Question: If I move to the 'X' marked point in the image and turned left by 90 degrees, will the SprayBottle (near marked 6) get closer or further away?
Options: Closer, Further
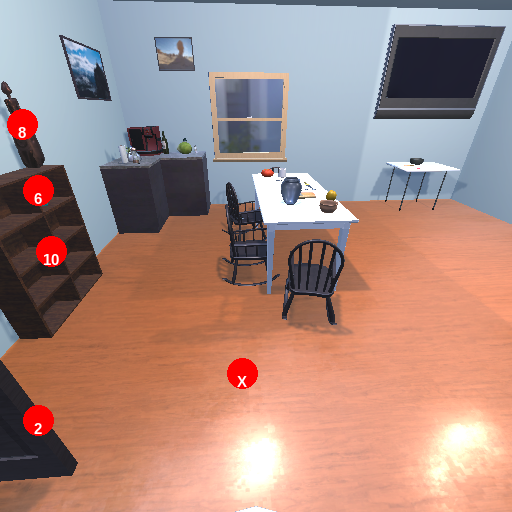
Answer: Closer